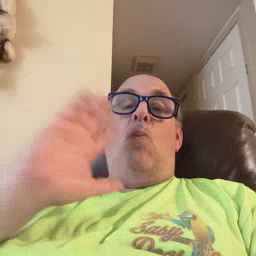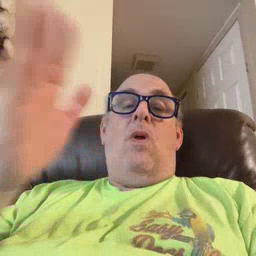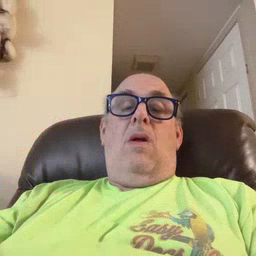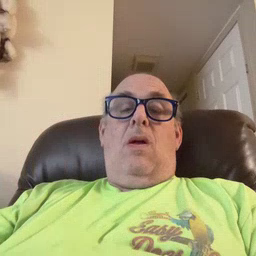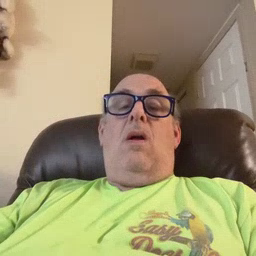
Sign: will